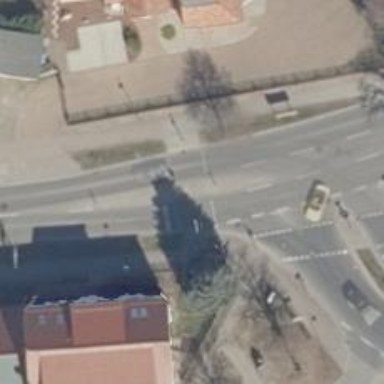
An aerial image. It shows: Footway crossing equipped with traffic signals.